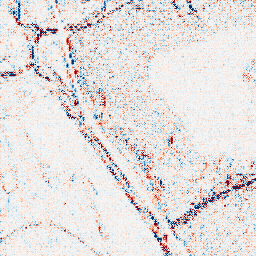
Category: wavelet
Decomposition family: wavelet_dwt
Decomposition parameters: wavelet: db2
level: 1
Upsampling method: edge_directed
Upsampling parameters: scale: 2
Upsampling scale: 2